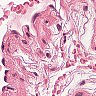
Metastatic tissue present: no